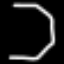
Label: octagon